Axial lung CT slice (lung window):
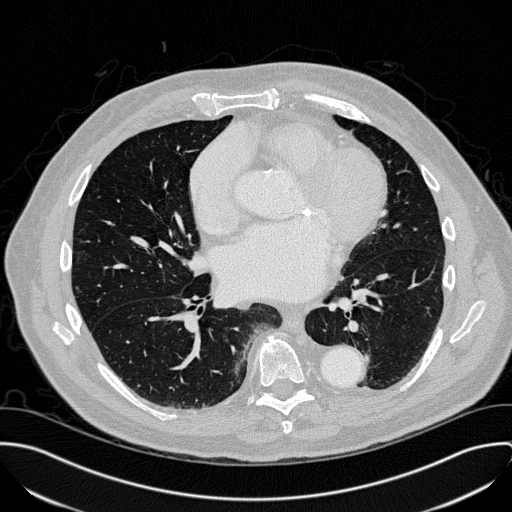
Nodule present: no